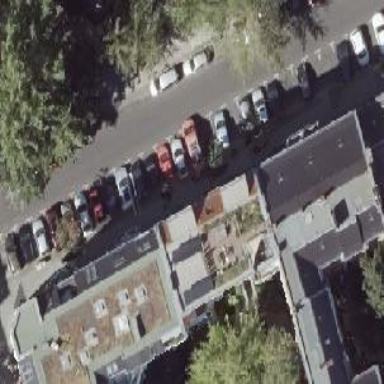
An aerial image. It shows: Asphalt parking area.